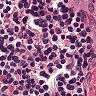
Metastatic tissue present: no